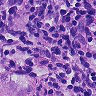
Metastatic tissue present: yes